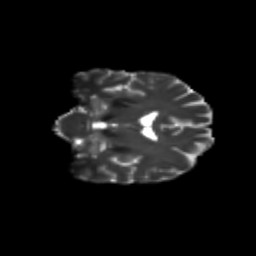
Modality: T2w
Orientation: coronal
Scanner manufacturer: siemens
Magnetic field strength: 3 T
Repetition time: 9.2 s
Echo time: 0.084 s